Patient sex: M
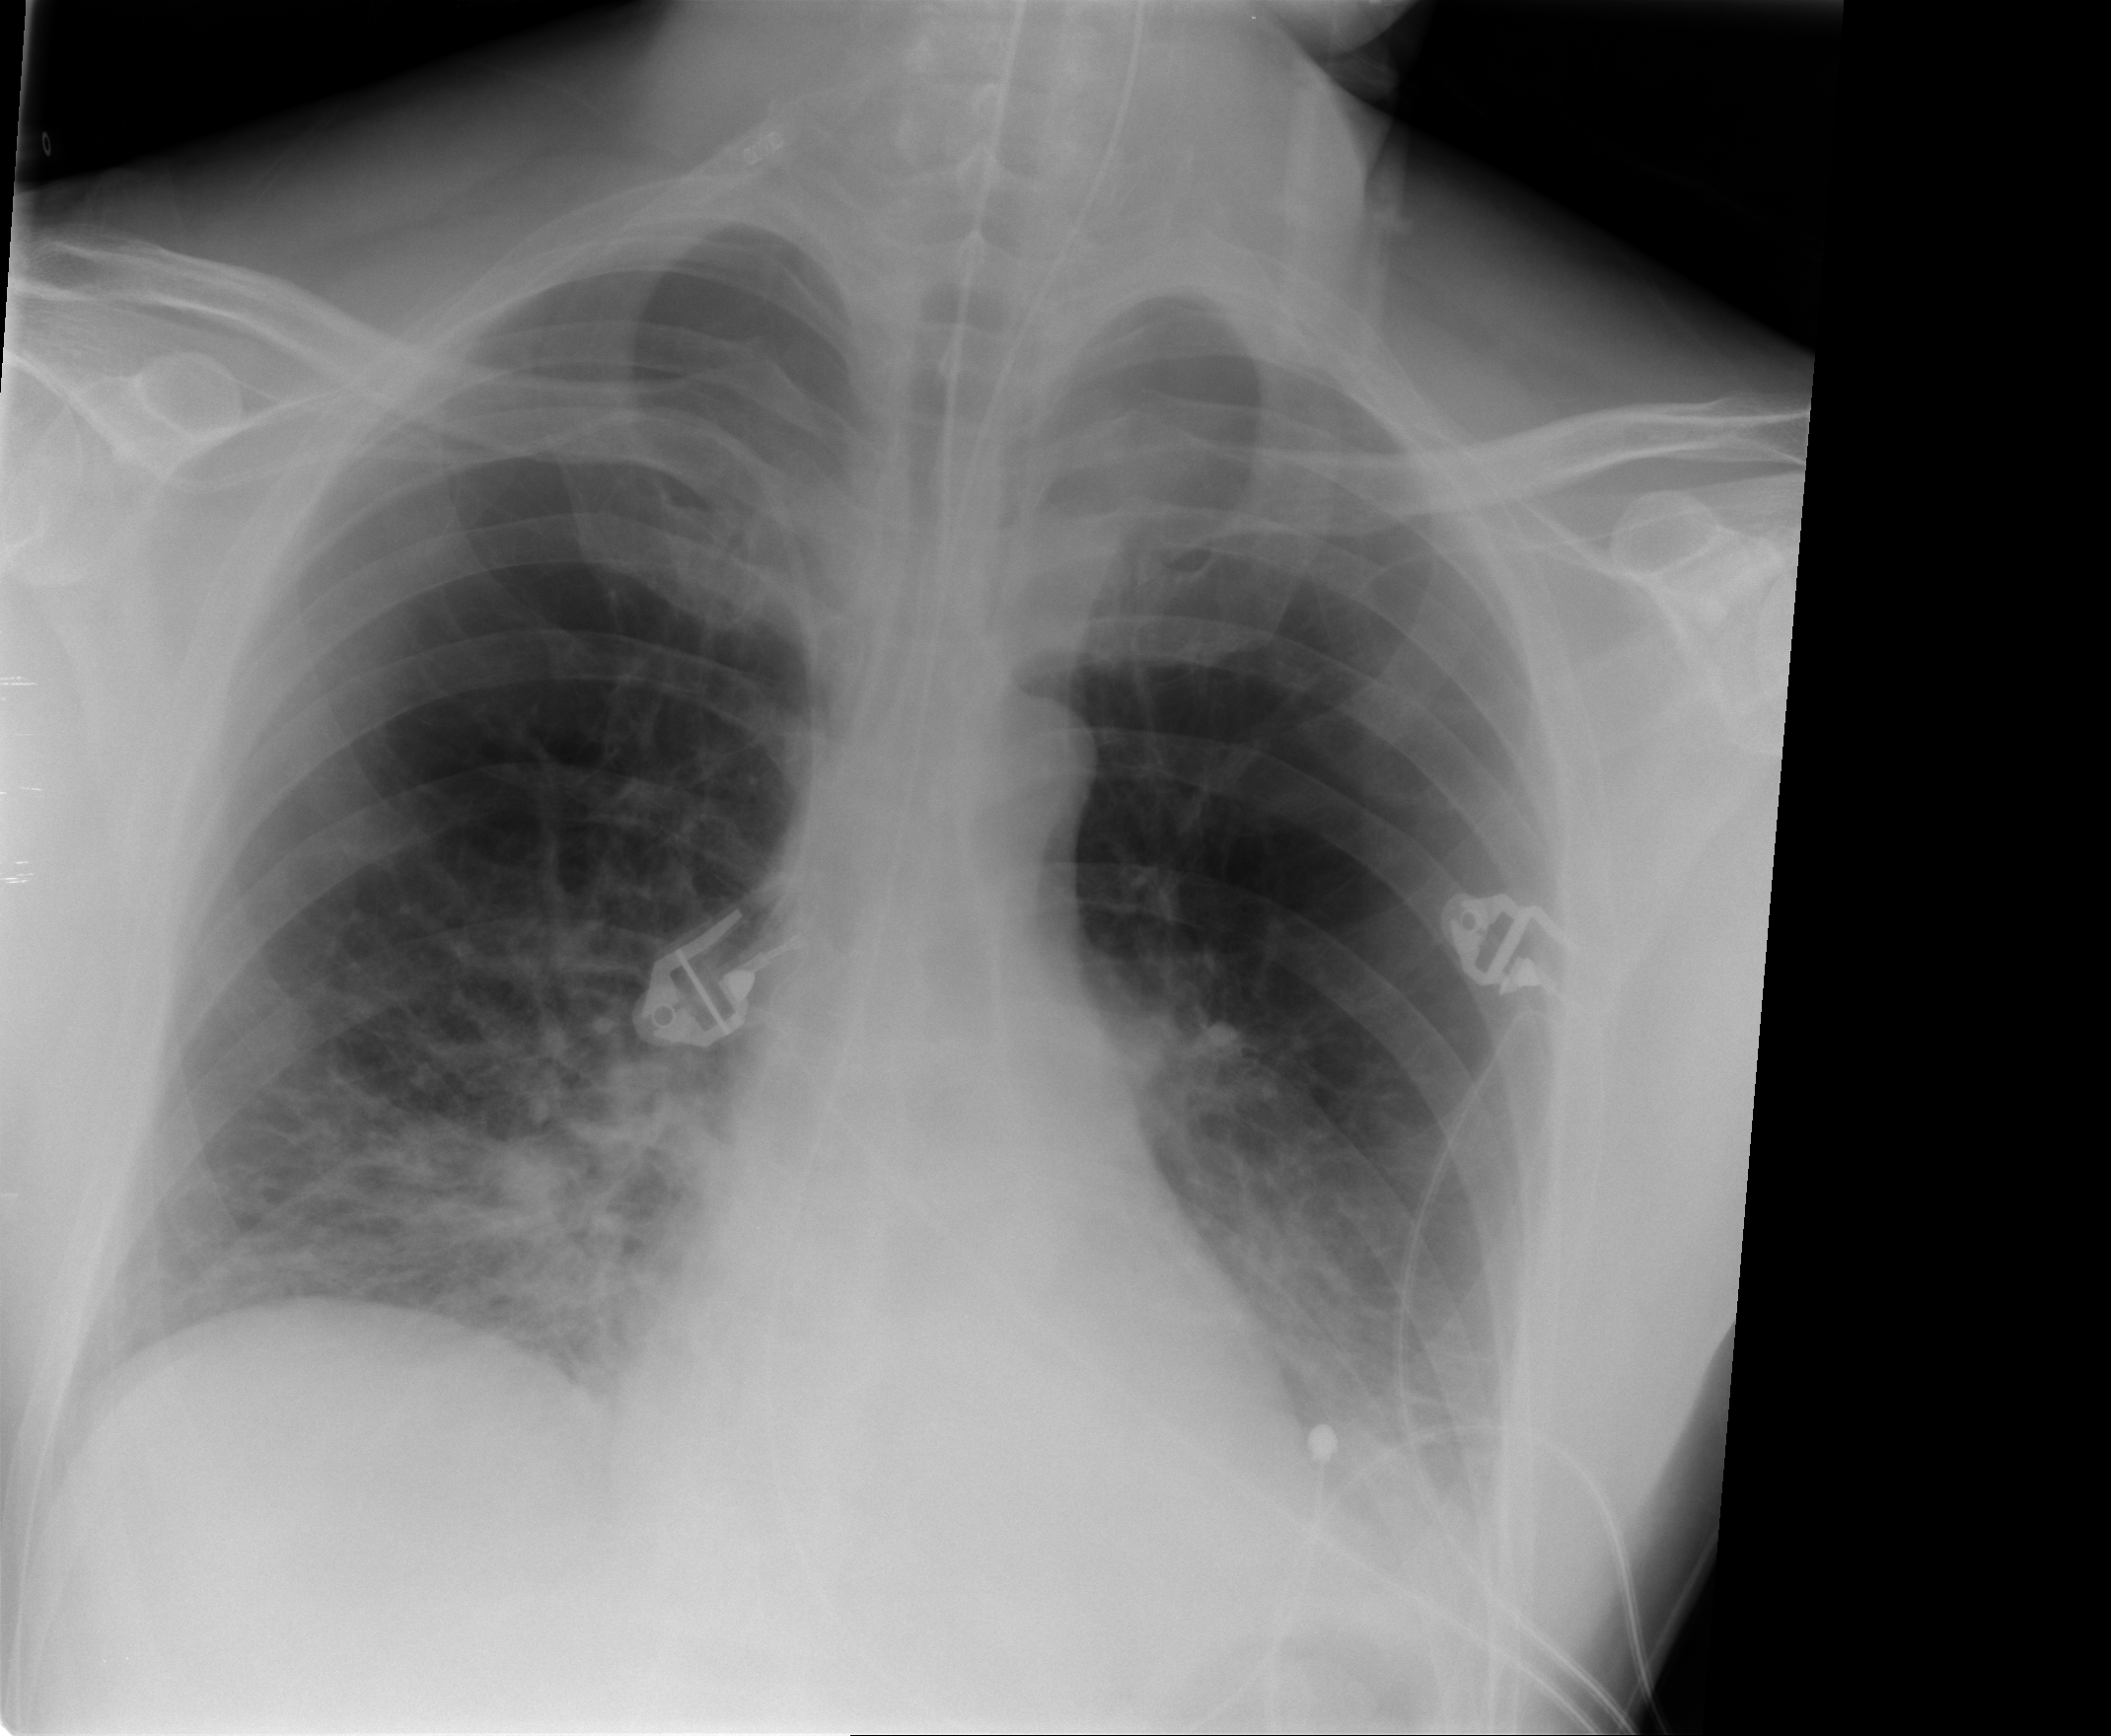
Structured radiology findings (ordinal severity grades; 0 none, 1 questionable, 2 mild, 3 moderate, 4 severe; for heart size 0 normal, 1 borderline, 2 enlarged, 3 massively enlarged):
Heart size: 0
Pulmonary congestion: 1
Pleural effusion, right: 0
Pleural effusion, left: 0
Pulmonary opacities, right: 0
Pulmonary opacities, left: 0
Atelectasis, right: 3
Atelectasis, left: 2